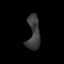
Tissue: lung
Cell type: Epithelial cells
Senescence score: 0.5602
Nuclear area (px): 411
Mean DAPI intensity: 61.044